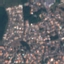
Land use / land cover: Residential